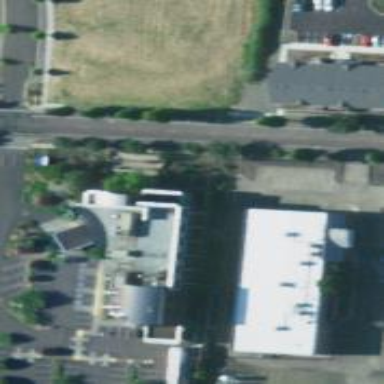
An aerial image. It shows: Healthcare clinic within hospital building.